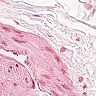
Metastatic tissue present: no